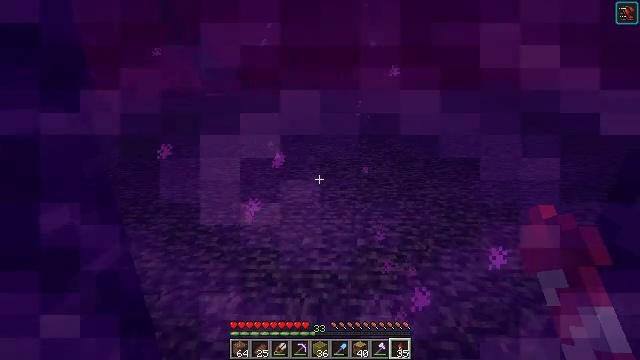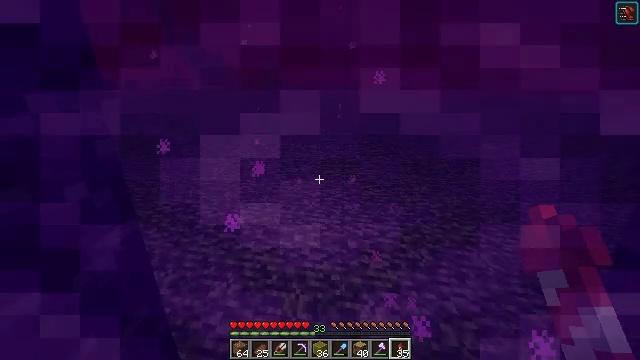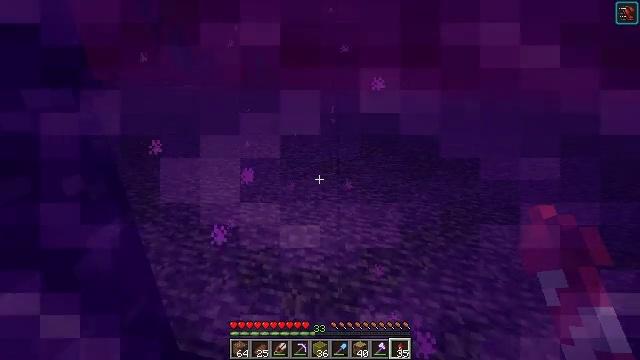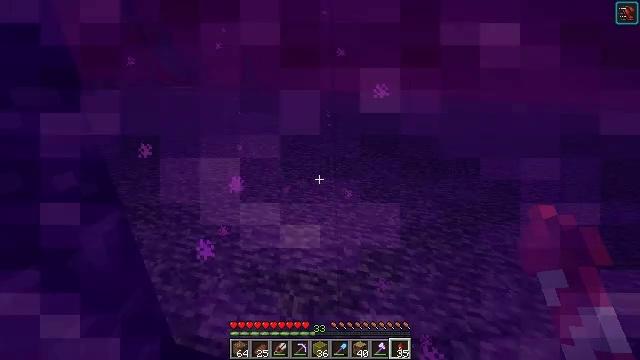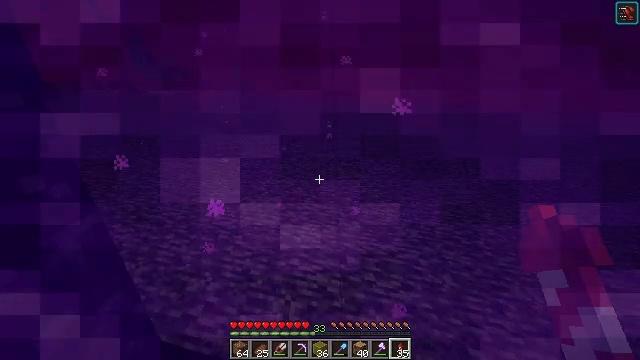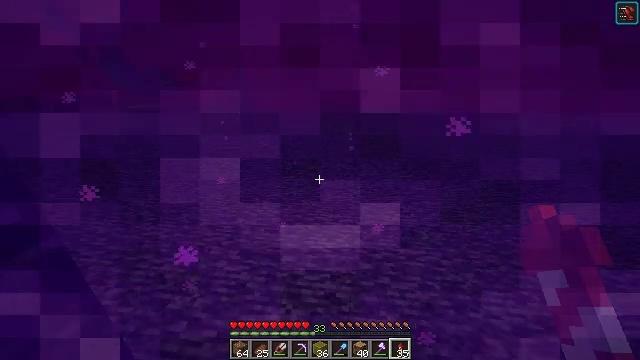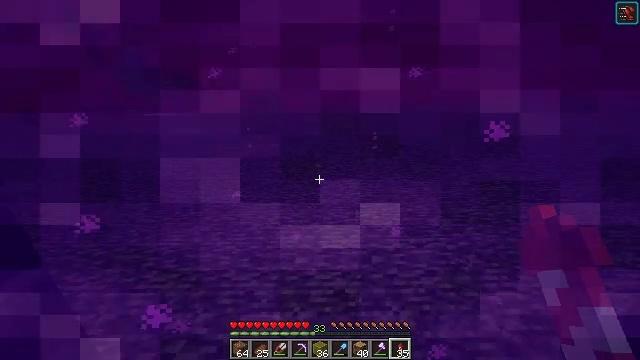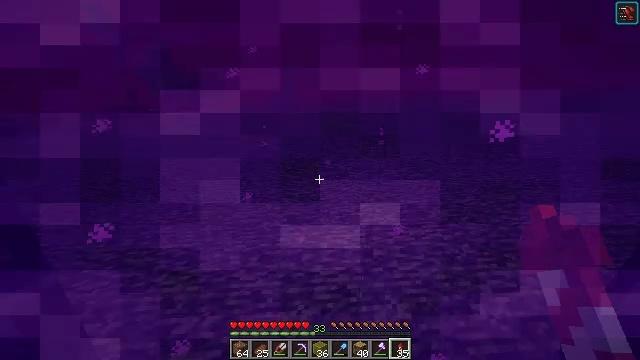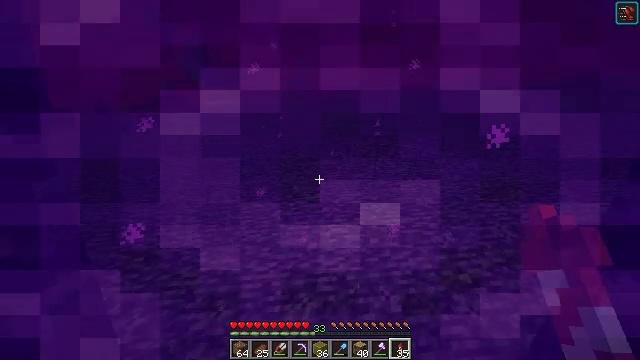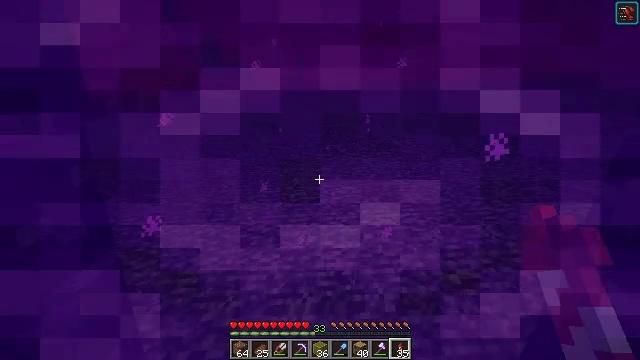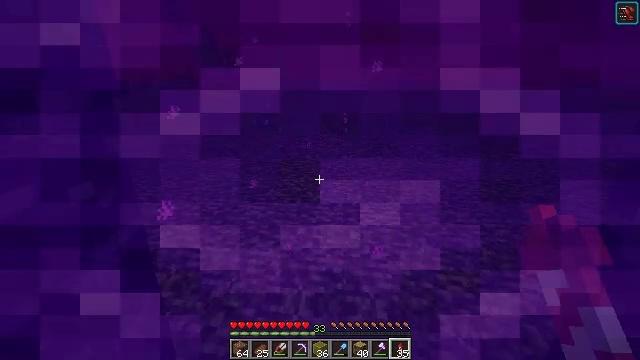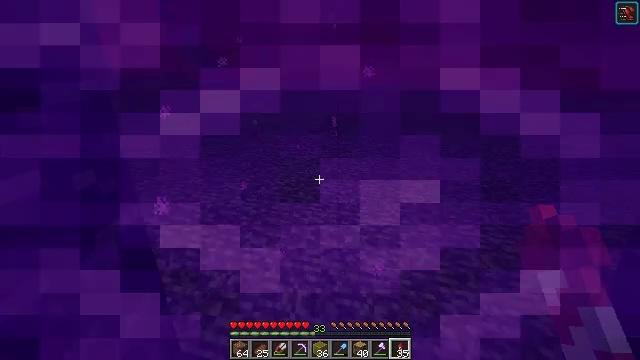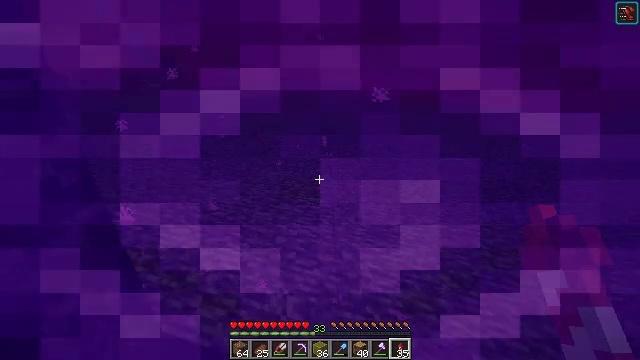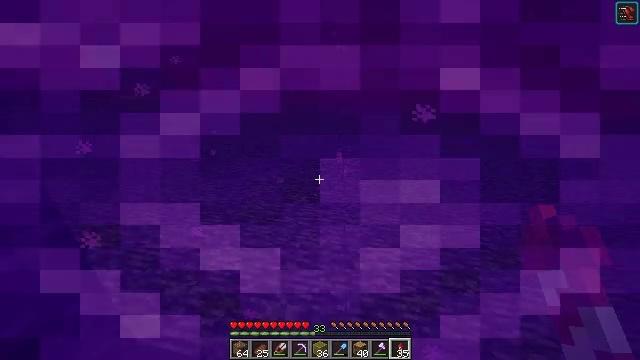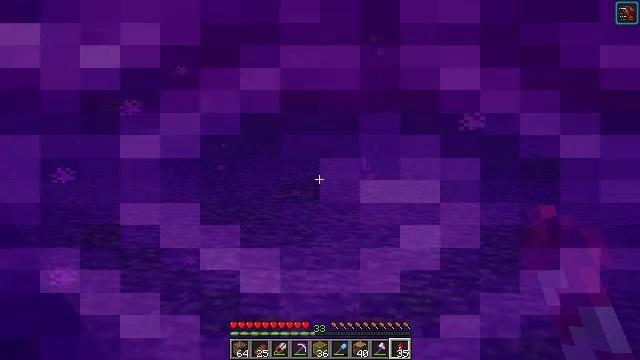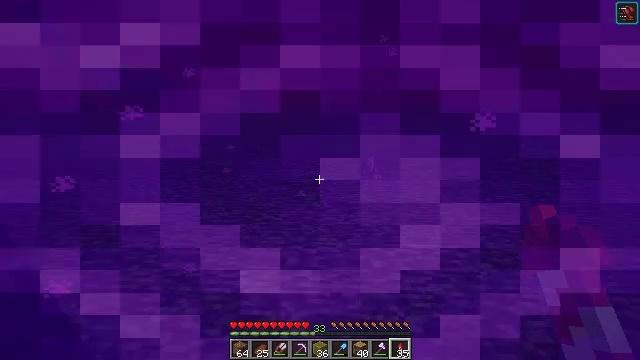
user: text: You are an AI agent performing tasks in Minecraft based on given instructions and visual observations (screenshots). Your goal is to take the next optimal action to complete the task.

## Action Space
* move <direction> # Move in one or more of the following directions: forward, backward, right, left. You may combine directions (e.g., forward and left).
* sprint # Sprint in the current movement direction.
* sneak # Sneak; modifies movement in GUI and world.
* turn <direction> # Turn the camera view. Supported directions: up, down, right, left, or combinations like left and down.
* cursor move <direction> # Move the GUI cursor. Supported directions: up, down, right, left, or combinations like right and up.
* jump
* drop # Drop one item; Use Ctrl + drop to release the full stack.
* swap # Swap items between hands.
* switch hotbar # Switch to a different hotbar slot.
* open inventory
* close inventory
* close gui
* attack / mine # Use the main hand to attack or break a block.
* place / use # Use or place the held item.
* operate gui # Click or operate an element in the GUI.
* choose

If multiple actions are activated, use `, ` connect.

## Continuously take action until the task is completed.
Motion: motion action
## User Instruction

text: Craft a honeycomb block.
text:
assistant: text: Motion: attack / mine
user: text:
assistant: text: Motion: attack / mine
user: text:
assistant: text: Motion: attack / mine
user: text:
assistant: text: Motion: attack / mine
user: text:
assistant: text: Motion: attack / mine
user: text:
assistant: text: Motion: attack / mine
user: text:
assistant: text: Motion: attack / mine
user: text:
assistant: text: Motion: attack / mine
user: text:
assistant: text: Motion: attack / mine
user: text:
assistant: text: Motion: attack / mine
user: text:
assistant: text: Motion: attack / mine
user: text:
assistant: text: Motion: attack / mine
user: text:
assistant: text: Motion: attack / mine
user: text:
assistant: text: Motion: attack / mine
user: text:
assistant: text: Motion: attack / mine
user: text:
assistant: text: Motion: attack / mine
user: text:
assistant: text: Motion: attack / mine
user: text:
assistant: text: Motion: attack / mine
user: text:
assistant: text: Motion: attack / mine
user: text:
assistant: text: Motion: attack / mine
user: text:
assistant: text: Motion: attack / mine
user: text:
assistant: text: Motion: attack / mine
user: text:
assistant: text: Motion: attack / mine
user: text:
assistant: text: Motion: attack / mine
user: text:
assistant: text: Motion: attack / mine
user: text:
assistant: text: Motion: attack / mine
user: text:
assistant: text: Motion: attack / mine
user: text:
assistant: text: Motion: attack / mine
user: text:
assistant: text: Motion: attack / mine
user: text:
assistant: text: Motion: attack / mine